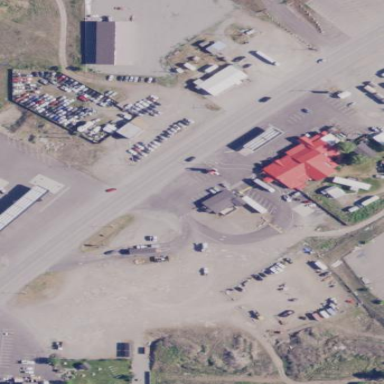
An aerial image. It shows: Retail area.